Question: I'm making an RCP application. I need to change the 'New Java Class' dropdown menu:

to have an extra element (it is used to create a new custom application).
Also I need to change the default 'New Java Class' button to this new custom application element.
I couldn't find the required IDs to extend this dropdown menu in the plugin.xml. My current solution is to create a completely new menuContribution in the toolbar and somehow hide the old one. But I think it should be possible to add a new command to the already existing one.
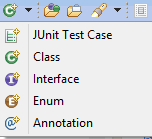
Answer: That drop down menu is implemented by the 'org.eclipse.jdt.internal.ui.wizards.NewTypeDropDownAction' class.
The code reads through the list of New Wizards declared using the 'org.eclipse.ui.newWizards' extension point. Only new wizards which declare the 'class' using a child element which itself includes a 'parameter' child element with a value of 'javatype' are used.
This is the 'Interface' wizard declaration using this format:
'''
<wizard
name="%NewJavaInterface.label"
icon="$nl$/icons/full/etool16/newint_wiz.png"
category="org.eclipse.jdt.ui.java"
id="org.eclipse.jdt.ui.wizards.NewInterfaceCreationWizard">
<class class="org.eclipse.jdt.internal.ui.wizards.NewInterfaceCreationWizard">
<parameter name="javatype" value="true"/>
</class>
<description>
%NewJavaInterface.description
</description>
<keywordReference id="org.eclipse.jdt.ui.wizards.java"/>
</wizard>
'''
The
'''
<class class="org.eclipse.jdt.internal.ui.wizards.NewInterfaceCreationWizard">
<parameter name="javatype" value="true"/>
</class>
'''
section is the part that the drop down is looking for.
This format doesn't actually seem to be documented in the Eclipse help.